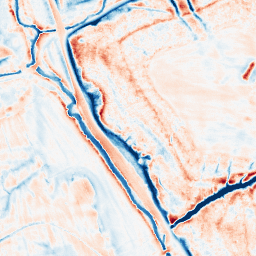
Category: edge_preserving
Decomposition family: anisotropic_diffusion
Decomposition parameters: iterations: 50
kappa: 30
gamma: 0.2
Upsampling method: sinc_hamming
Upsampling parameters: scale: 2
kernel_size: 16
Upsampling scale: 2